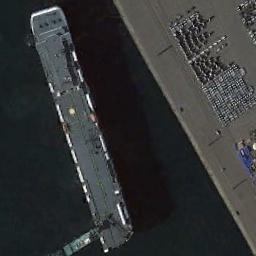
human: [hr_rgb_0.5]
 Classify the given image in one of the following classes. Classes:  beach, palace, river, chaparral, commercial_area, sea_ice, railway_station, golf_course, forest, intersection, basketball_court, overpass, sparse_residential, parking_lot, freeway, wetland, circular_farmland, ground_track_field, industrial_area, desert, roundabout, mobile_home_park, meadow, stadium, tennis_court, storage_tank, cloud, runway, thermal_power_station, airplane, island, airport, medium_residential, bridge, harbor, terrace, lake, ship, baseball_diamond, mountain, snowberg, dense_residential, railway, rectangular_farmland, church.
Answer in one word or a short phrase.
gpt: ship